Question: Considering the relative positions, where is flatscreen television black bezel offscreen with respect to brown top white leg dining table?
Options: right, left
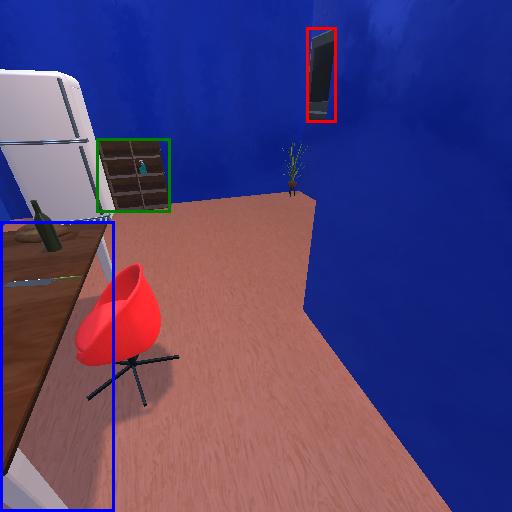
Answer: right